Field crop: maize
Growth stage: 2
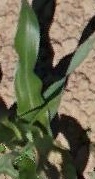
Species: maize